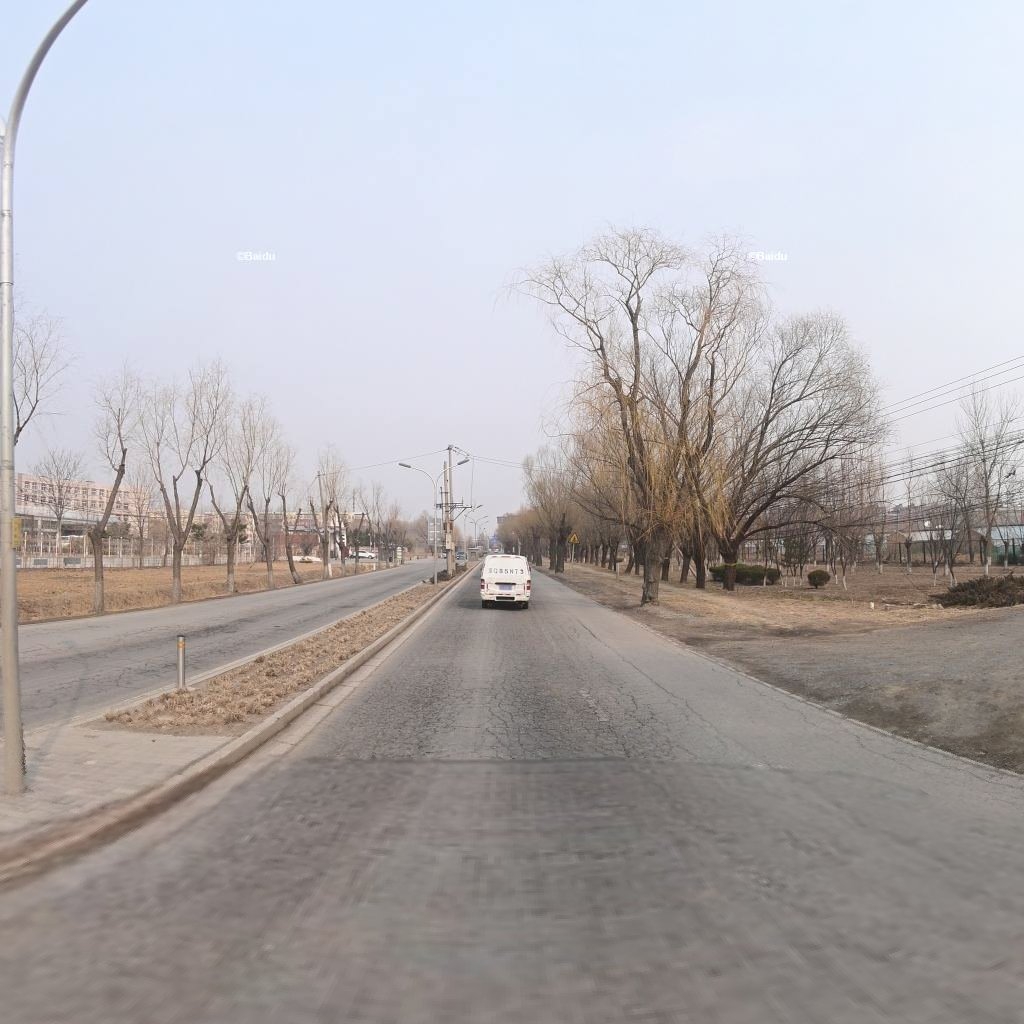
Region: Haidian
Road damage annotations: alligator crack, alligator crack